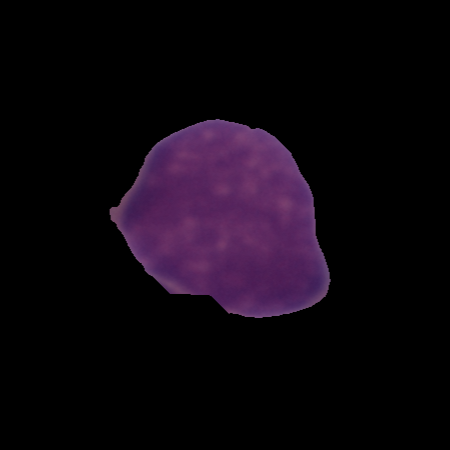
Label: healthy